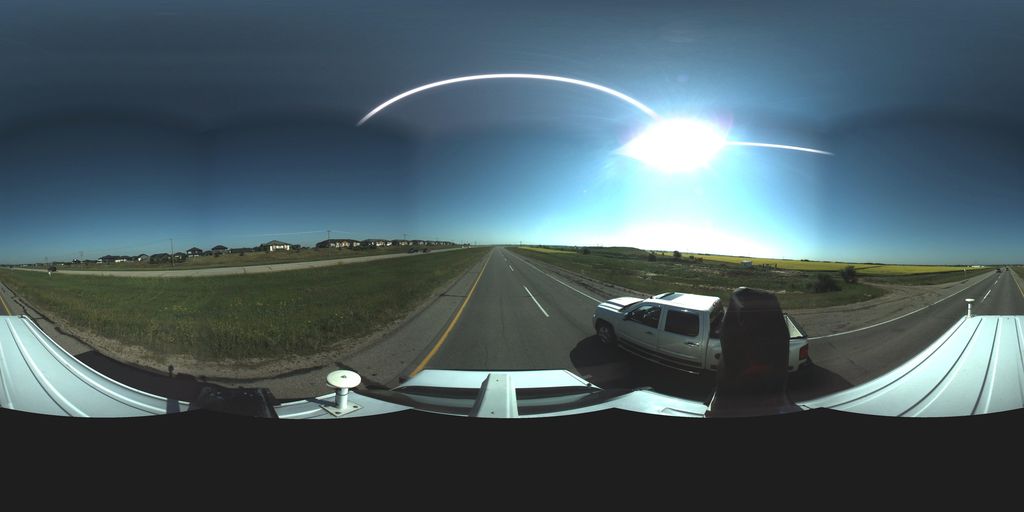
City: saskatoon